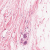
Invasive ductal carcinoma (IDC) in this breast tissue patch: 0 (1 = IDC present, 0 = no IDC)